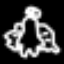
Label: angel